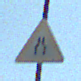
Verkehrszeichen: VerengteFahrbahn
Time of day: MorningAfternoon
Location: Outdoor (Special)
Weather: Clear
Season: NotSpecified
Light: Natural